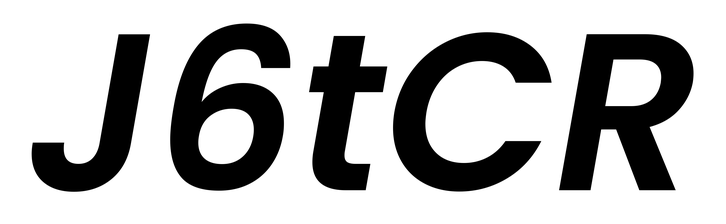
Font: Poppins-SemiBoldItalic